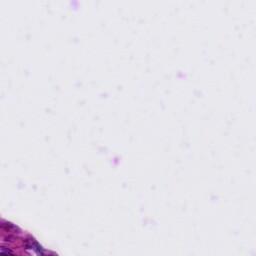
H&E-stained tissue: Tonsil